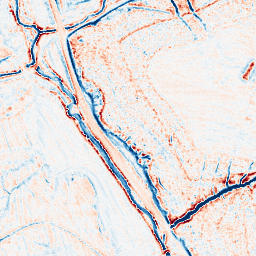
Category: edge_preserving
Decomposition family: anisotropic_diffusion
Decomposition parameters: iterations: 20
kappa: 10
gamma: 0.1
Upsampling method: sinc_hamming
Upsampling parameters: scale: 4
kernel_size: 8
Upsampling scale: 4